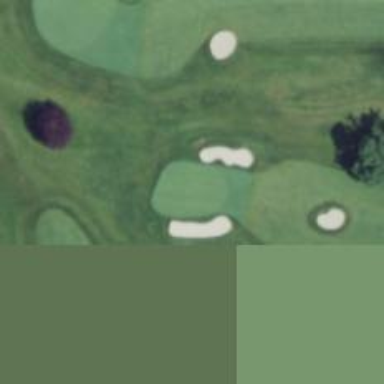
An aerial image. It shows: View of golf hole.